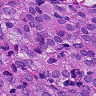
Metastatic tissue present: yes